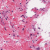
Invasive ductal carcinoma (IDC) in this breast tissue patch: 1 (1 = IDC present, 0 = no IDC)